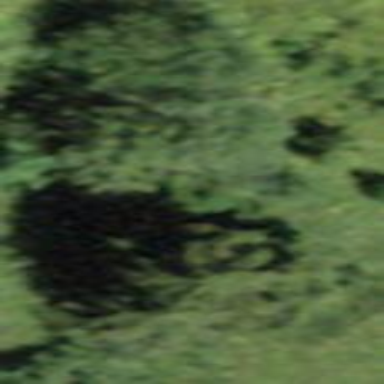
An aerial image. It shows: Forest with mixed types of leaves.